Question: I'm having trouble with a ggplot2 plot. I'm trying to display a set of points where the x axis is year and y axis is a floating point. There are two facets, 'type' and 'group' which has 4 and 2 values respectively. Strangely, year values which are distinct seem to be placed at the same year position in the plots. I assume I'm doing something wrong, but not sure what.

'''
library(ggplot2)
csv <- '"","year","type","meanPM2.5","group"
"1","1999","NON-ROAD",0.650193156943192,"Baltimore"
"2","1999","NONPOINT",53.8128535945545,"Baltimore"
"3","1999","ON-ROAD",0.384811951879435,"Baltimore"
"4","1999","POINT",23.7744225574713,"Baltimore"
"5","2002","NON-ROAD",0.556466983374061,"Baltimore"
"6","2002","NONPOINT",33.4348242946658,"Baltimore"
"7","2002","ON-ROAD",0.173168130596644,"Baltimore"
"8","2002","POINT",14.<PHONE>,"Baltimore"
"9","2005","NON-ROAD",0.512356196792363,"Baltimore"
"10","2005","NONPOINT",31.8169245427152,"Baltimore"
"11","2005","ON-ROAD",0.148555691013436,"Baltimore"
"12","2005","POINT",13.6351701910803,"Baltimore"
"13","2008","NON-ROAD",0.295555123686582,"Baltimore"
"14","2008","NONPOINT",20.8642755980118,"Baltimore"
"15","2008","ON-ROAD",0.117856744706526,"Baltimore"
"16","2008","POINT",2.24419944428104,"Baltimore"
"17","1999","NON-ROAD",5.81044444444444,"Total"
"18","1999","NONPOINT",84.305,"Total"
"19","1999","ON-ROAD",1.80635416666667,"Total"
"20","1999","POINT",22.8303846153846,"Total"
"21","2002","NON-ROAD",2.16979209254948,"Total"
"22","2002","NONPOINT",41.9305555555556,"Total"
"23","2002","ON-ROAD",0.418407542677101,"Total"
"24","2002","POINT",8.49641791044776,"Total"
"25","2005","NON-ROAD",2.2426458532036,"Total"
"26","2005","NONPOINT",41.9305555555556,"Total"
"27","2005","ON-ROAD",0.402562900882384,"Total"
"28","2005","POINT",16.9364788732394,"Total"
"29","2008","NON-ROAD",0.536765014018269,"Total"
"30","2008","NONPOINT",30.5157179549356,"Total"
"31","2008","ON-ROAD",0.313033536852635,"Total"
"32","2008","POINT",1.28722083560821,"Total"'
w <- read.csv(text = csv)
qplot(w$year, w$meanPM2.5, data=w, facets = type~group)
'''
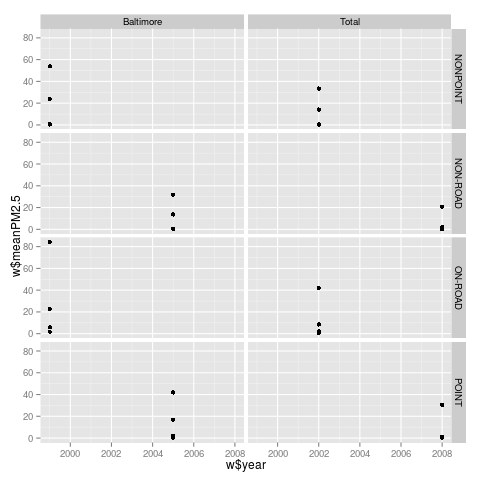
Answer: No need to specify w for your axis as its qplot already knows this from the data parameter. See below, it gives me the outcome that I would expect.
'qplot(year, meanPM2.5, data=w, facets = type~group')